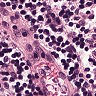
Metastatic tissue present: no